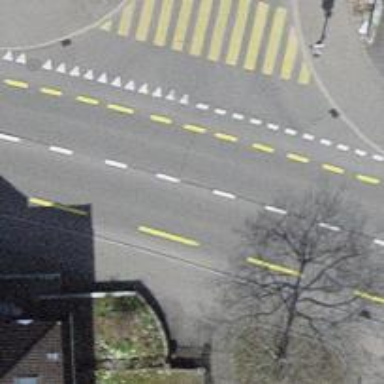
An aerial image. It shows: Road with traffic signals.